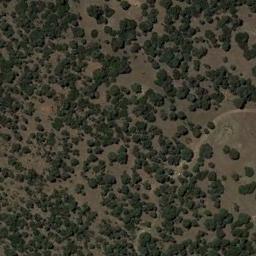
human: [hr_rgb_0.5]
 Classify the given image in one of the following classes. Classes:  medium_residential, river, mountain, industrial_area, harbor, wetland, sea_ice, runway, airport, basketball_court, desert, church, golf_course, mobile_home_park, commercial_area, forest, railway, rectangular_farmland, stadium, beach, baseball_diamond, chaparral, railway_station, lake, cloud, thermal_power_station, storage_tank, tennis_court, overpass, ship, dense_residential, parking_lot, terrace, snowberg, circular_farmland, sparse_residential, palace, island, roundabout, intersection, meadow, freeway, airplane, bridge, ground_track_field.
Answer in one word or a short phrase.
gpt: chaparral